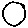
Label: moon